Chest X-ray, AP view. Patient: 72 years old, sex M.
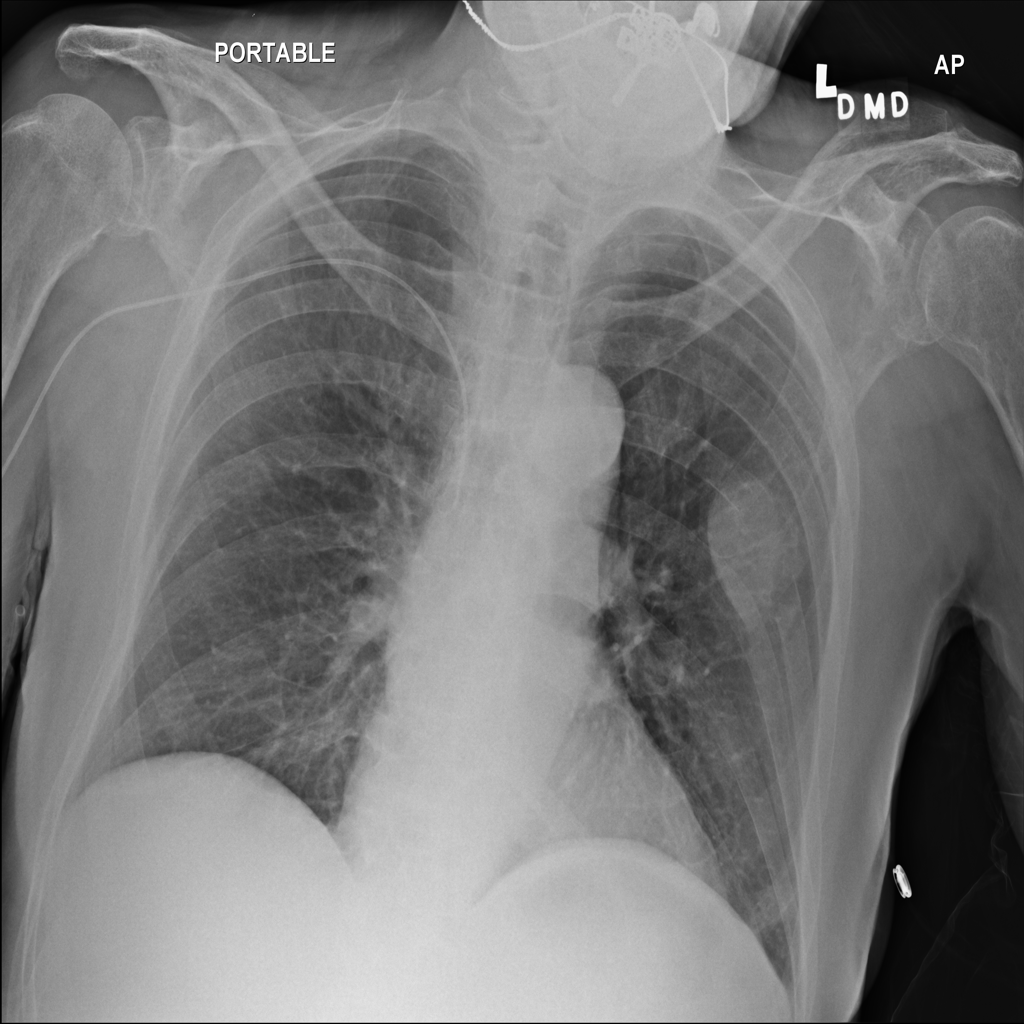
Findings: Atelectasis, Mass